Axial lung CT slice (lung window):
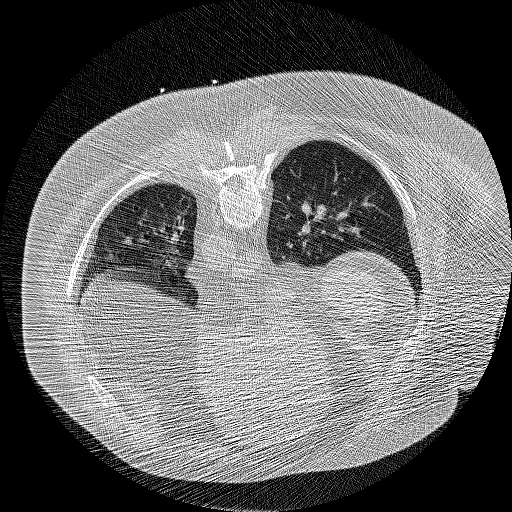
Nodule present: no